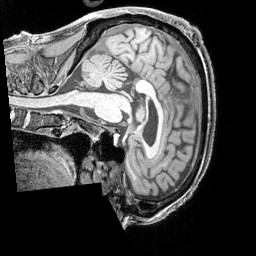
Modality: T1w
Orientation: sagittal
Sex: male
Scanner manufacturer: siemens
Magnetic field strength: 3 T
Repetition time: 2.3 s
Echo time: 0.00226 s